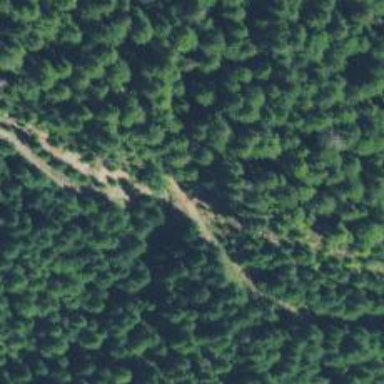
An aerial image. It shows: Path.